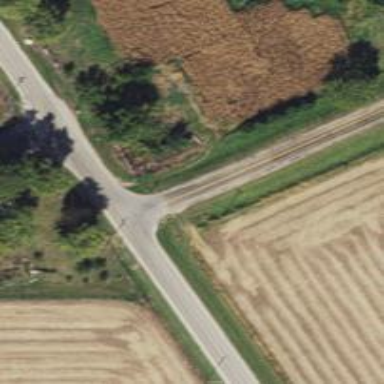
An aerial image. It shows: Road with stop sign.